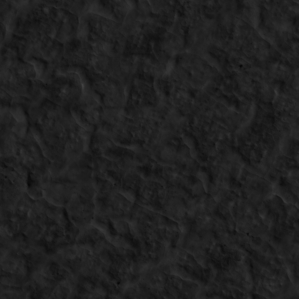
Label: non_frost